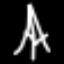
Label: The Eiffel Tower